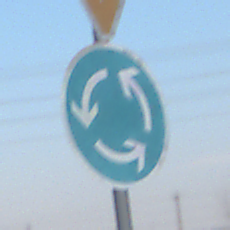
Verkehrszeichen: Kreisverkehr
Zusatzzeichen oben: VorfahrtGewaehren
Umgebung: Outdoor, Suburban
Tageszeit: SunriseSunset
Wetter: PartlyCloudy
Licht: Natural
Jahreszeit: Winter
Kontrast: MediumContrast